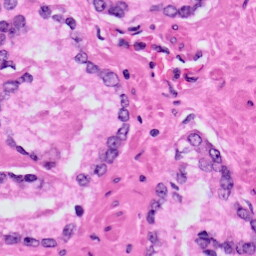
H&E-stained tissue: Prostate